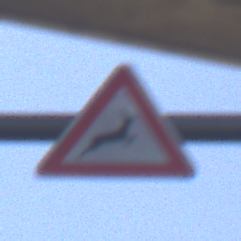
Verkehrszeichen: WildwechselLinks
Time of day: Midday
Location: Roofed (Underpass)
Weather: Clear
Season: NotSpecified
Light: Natural